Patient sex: M
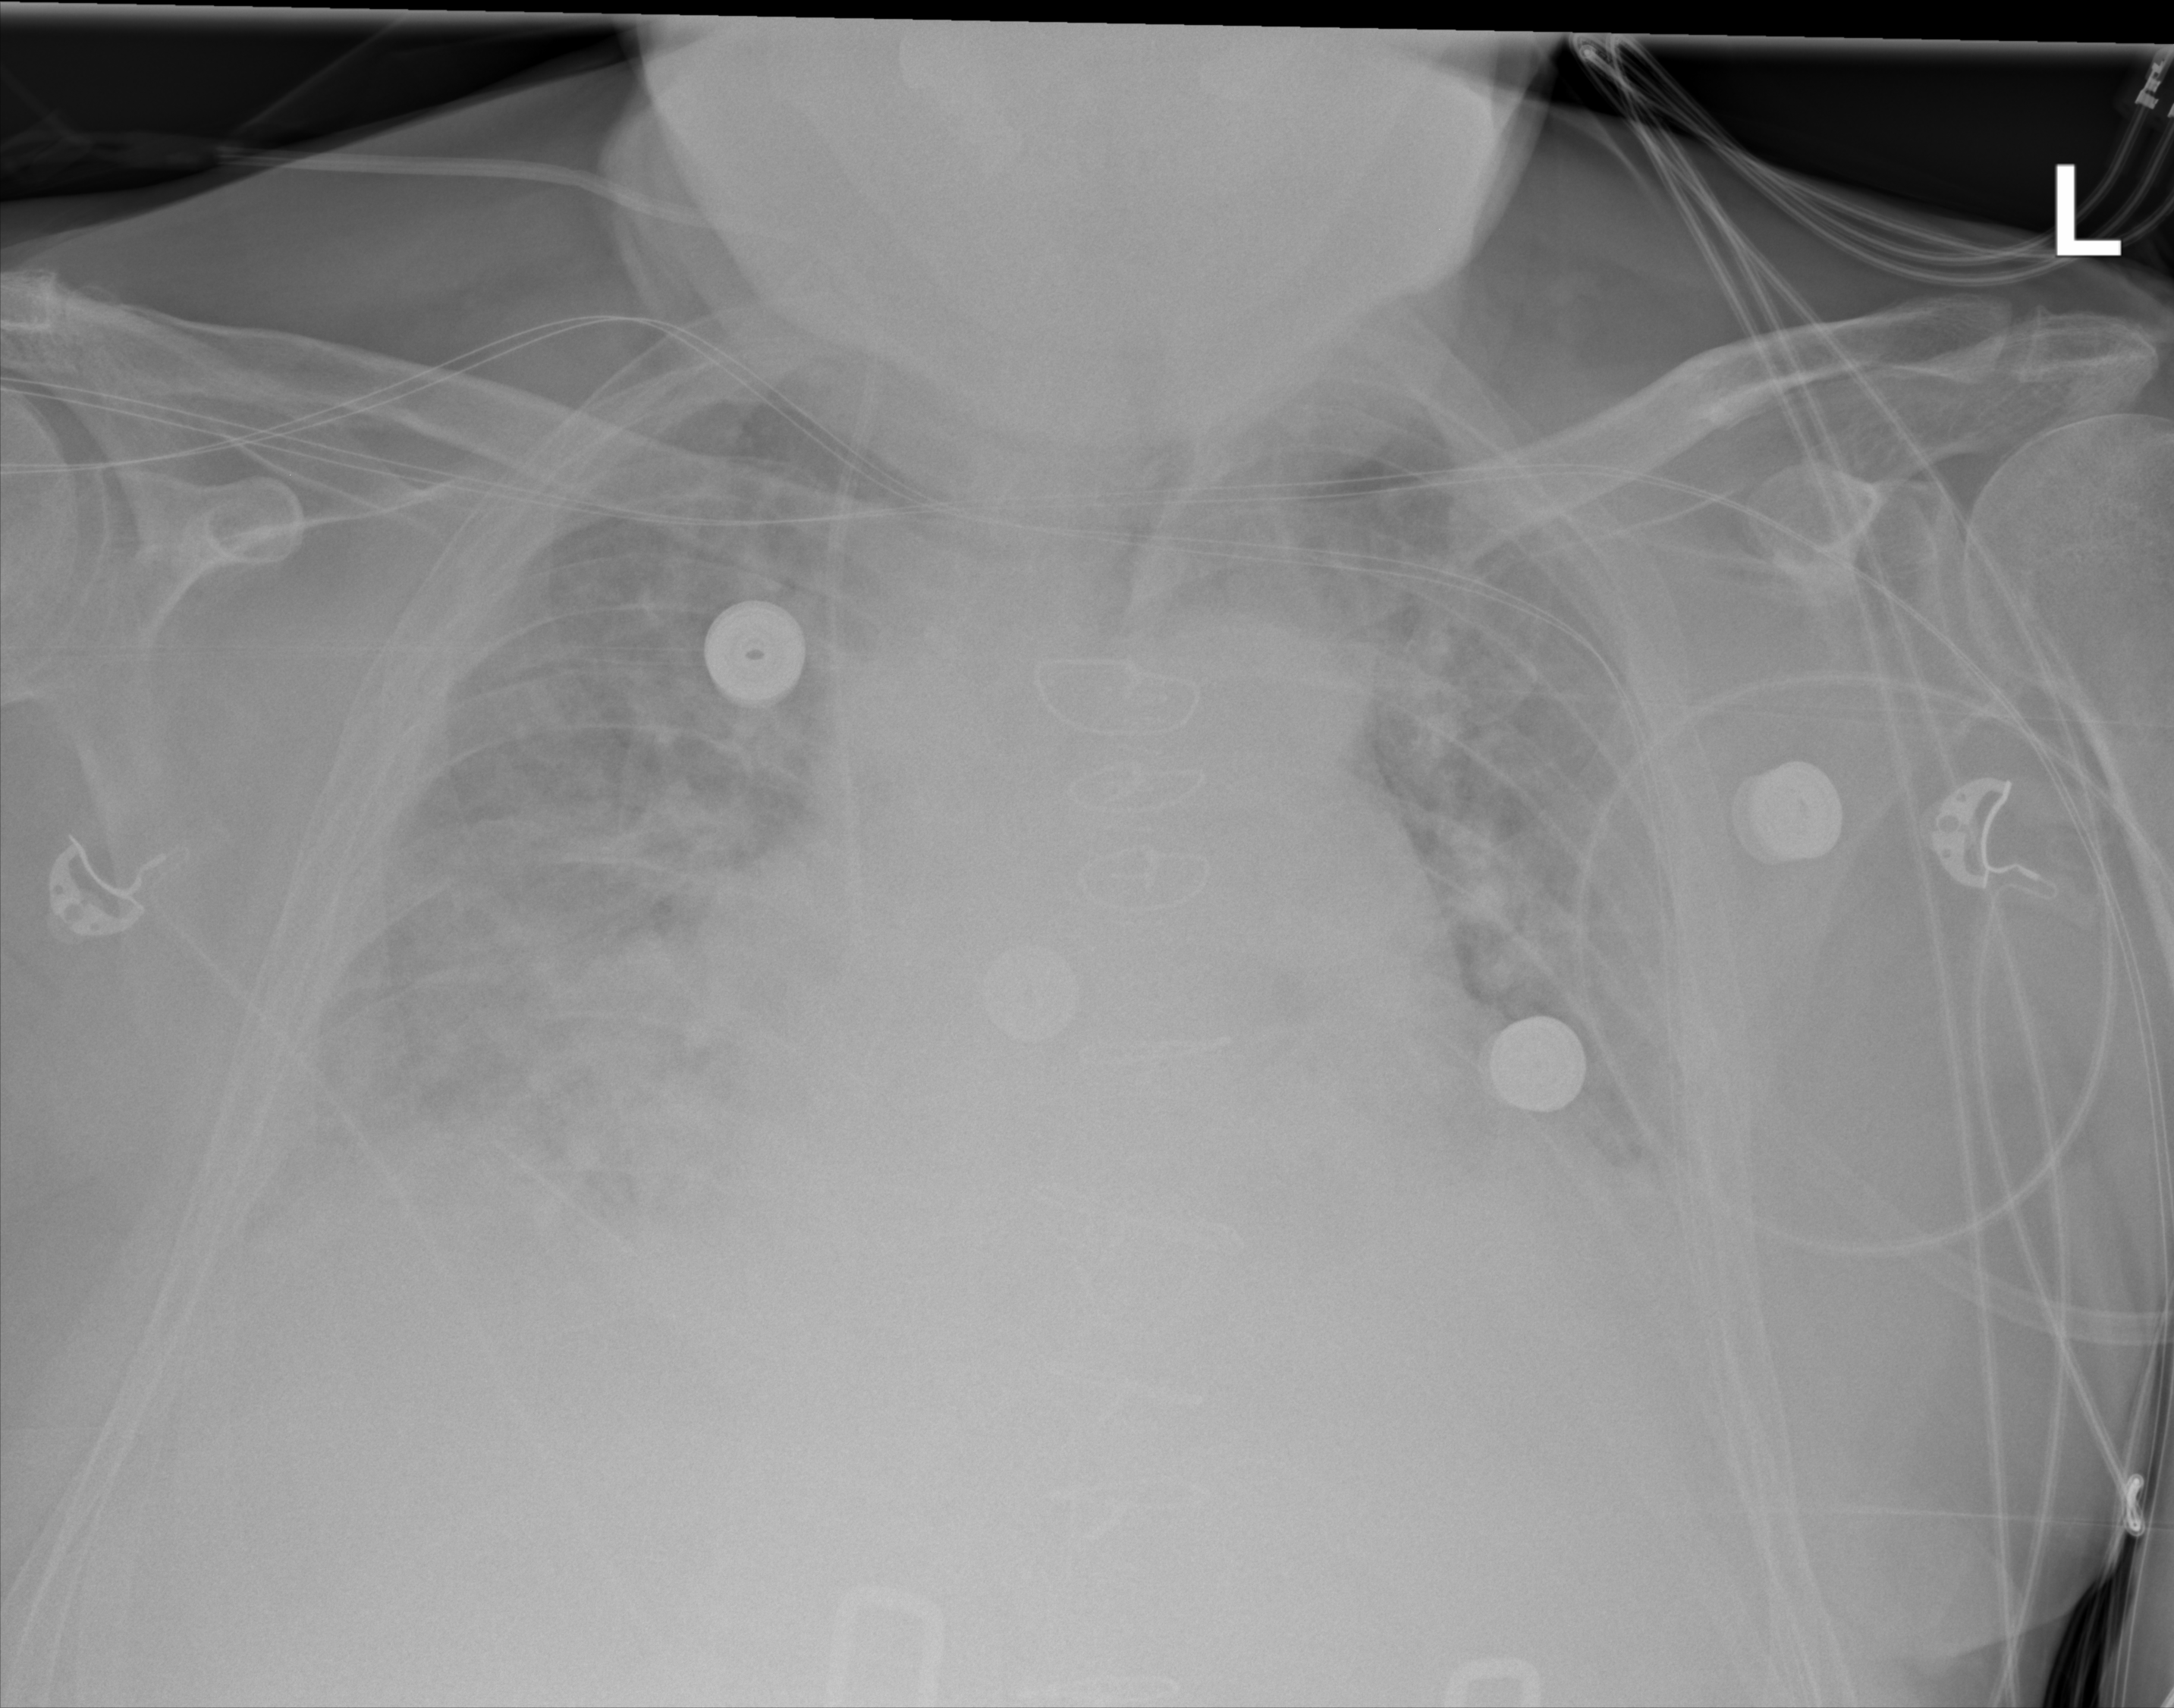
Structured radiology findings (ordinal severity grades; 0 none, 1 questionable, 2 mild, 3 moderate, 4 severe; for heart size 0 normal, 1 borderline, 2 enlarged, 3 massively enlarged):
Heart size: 2
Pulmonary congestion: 2
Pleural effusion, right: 3
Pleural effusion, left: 3
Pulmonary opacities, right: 4
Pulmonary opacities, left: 2
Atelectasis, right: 3
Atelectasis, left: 3